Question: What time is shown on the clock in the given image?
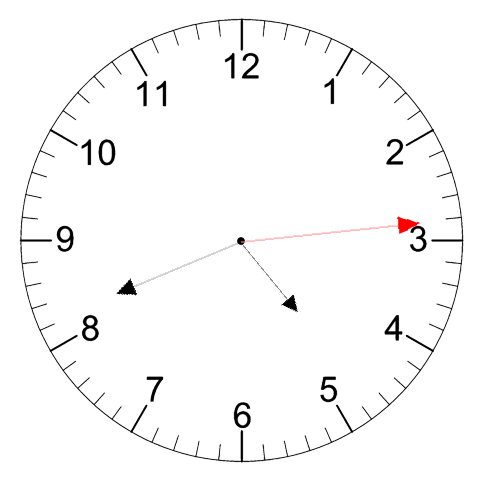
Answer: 04:41:14